Question: I'm having some trouble with the axis labels. It seems my custom labels aren't visible outside of the plot area. Looking at the <URL> for core plot, the axis labels should be outside of the plot area. Any ideas on how I can make them visible outside the plot area?
The code/image below shows how the labels only show within the plot area. If I change the label offset to a positive number, the labels do not show at all. I'm using Core Plot 0.9 with iOS 5.
Thanks in advance!
'''
CPTTheme *theme = [CPTTheme themeNamed:kCPTPlainWhiteTheme];
graph = [[theme newGraph] retain];;
CPTGraphHostingView *hostingView = (CPTGraphHostingView *)self.view;
hostingView.hostedGraph = graph;
graph.paddingLeft = 40.0;
graph.paddingTop = 40.0;
graph.paddingRight = 40.0;
graph.paddingBottom = 40.0;
graph.masksToBorder = NO;
// ... setup axis
axisSet.yAxis.majorIntervalLength = CPTDecimalFromInt(0);
axisSet.yAxis.minorTicksPerInterval = 0;
axisSet.yAxis.labelingPolicy = CPTAxisLabelingPolicyNone;
// if this number is negative, the labels show,
// if it is positive, that is outside the plot area, the labels are hidden.
axisSet.yAxis.labelOffset = -20;
// ... setup labels
NSMutableArray *labels = [NSMutableArray array];
for (int i = 0; i < reportData.rowCount; ++i) {
CPTAxisLabel *label = [[CPTAxisLabel alloc] initWithText:[NSString stringWithFormat:@"Test Row %i", i] textStyle:labelStyle];
label.tickLocation = CPTDecimalFromInt(i);
label.offset = axisSet.yAxis.labelOffset;
label.alignment = CPTAlignmentLeft;
[labels addObject:label];
[label release];
}
axisSet.yAxis.axisLabels = [NSSet setWithArray:labels];
'''

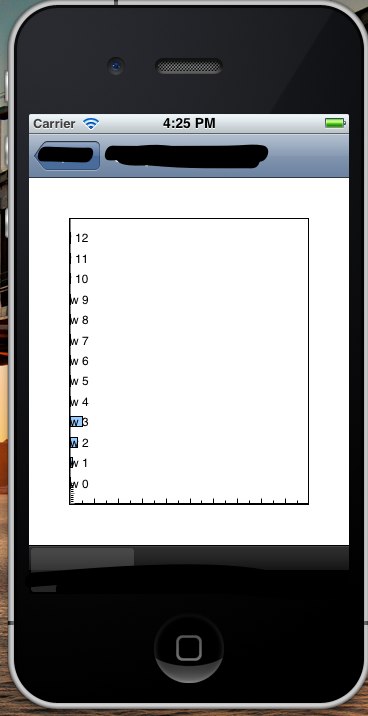
Answer: Set some padding on the plot area frame in addition to or instead of the graph itself.
'''
graph.plotAreaFrame.paddingTop = 20.0;
graph.plotAreaFrame.paddingBottom = 50.0;
graph.plotAreaFrame.paddingLeft = 50.0;
graph.plotAreaFrame.paddingRight = 50.0;
'''
This code is from the axis demo in the Plot Gallery example app.